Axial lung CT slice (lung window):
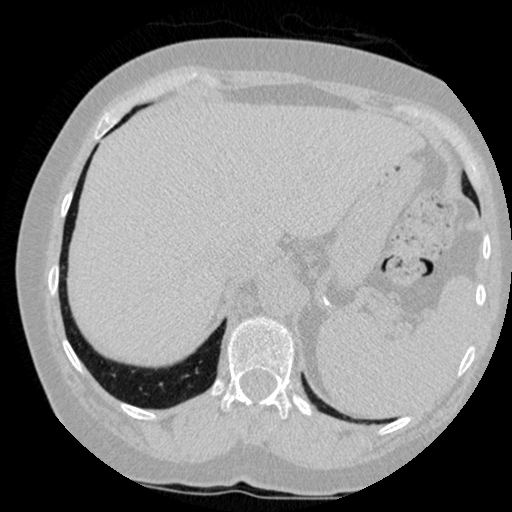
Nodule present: no